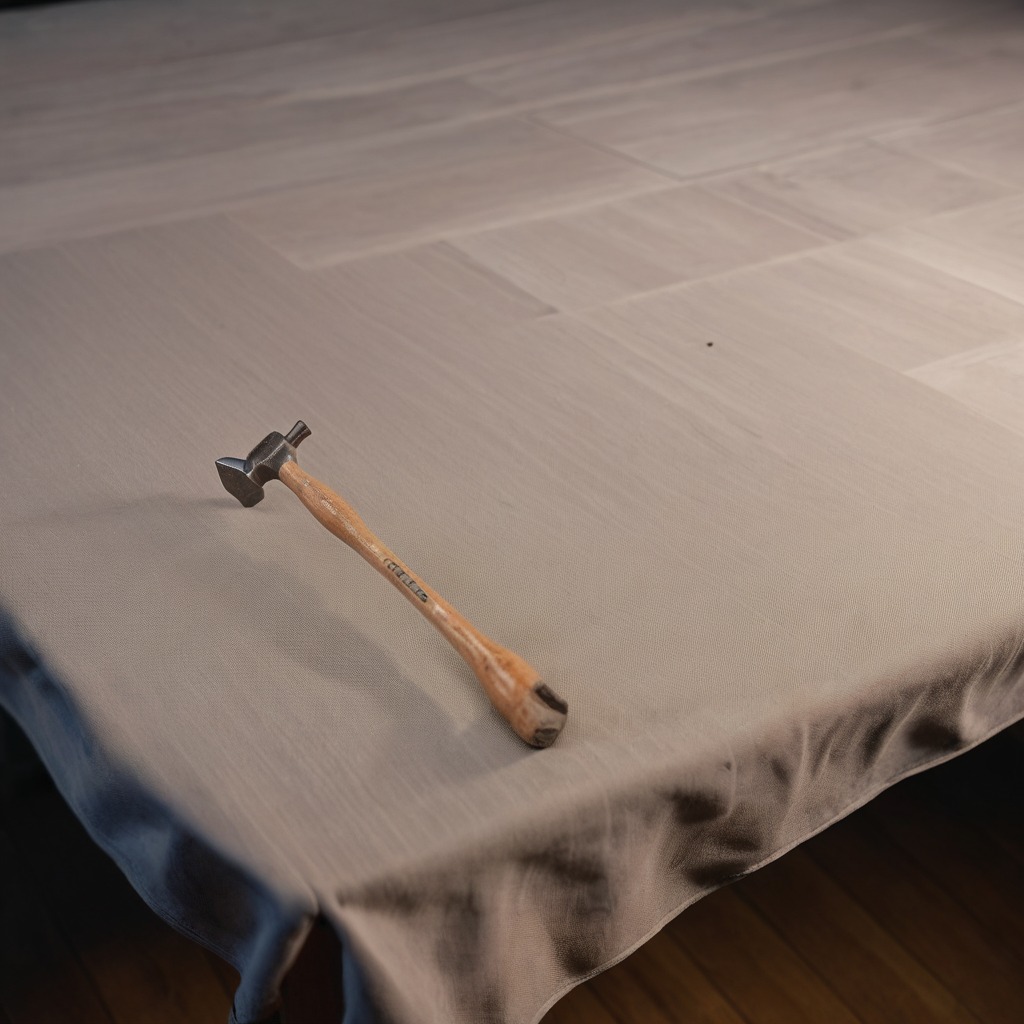
A hammer is lying on the wooden table.